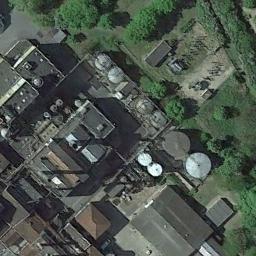
Label: storage tanks